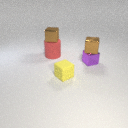
large red rubber cylinder to the left of small purple metal cube